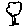
Label: tree